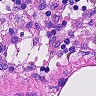
Metastatic tissue present: no